Chest X-ray. View position: PA
Patient age: 65
Patient sex: F
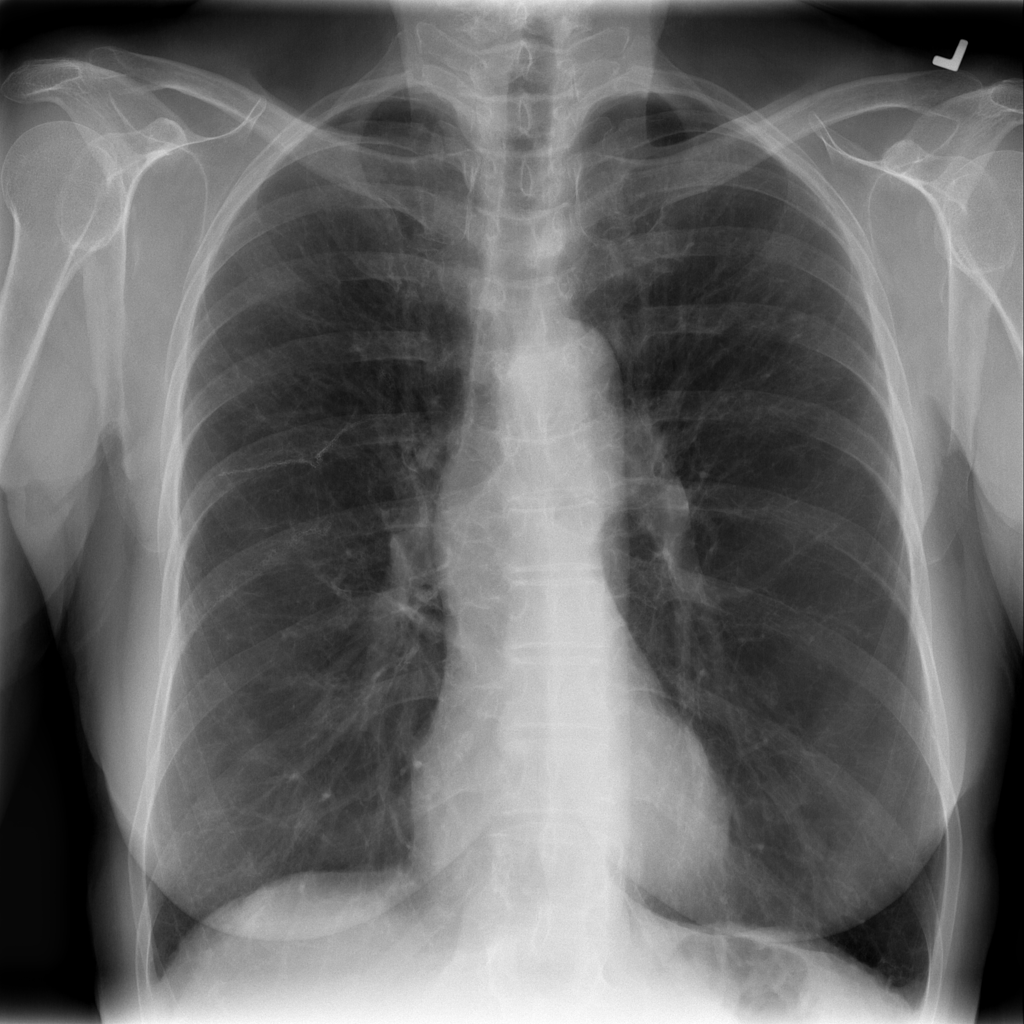
Finding: Pneumothorax